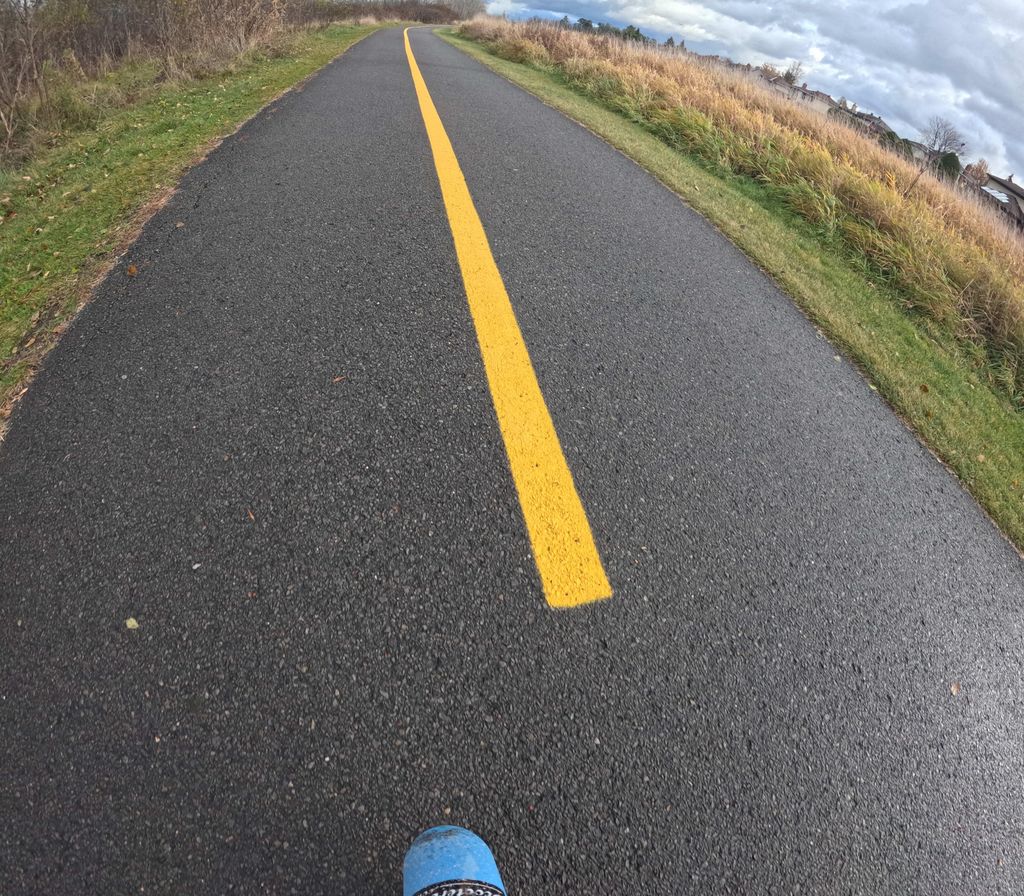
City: ottawa-gatineau